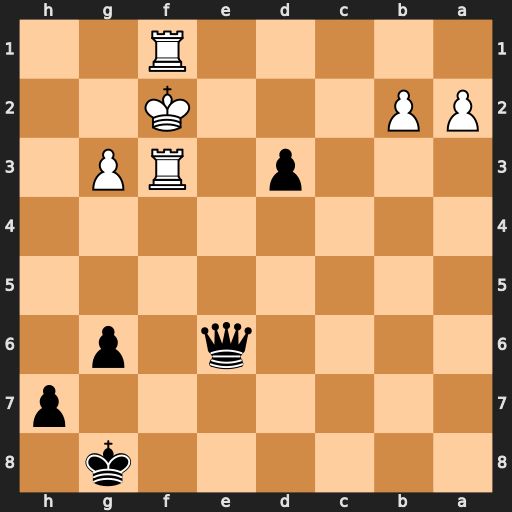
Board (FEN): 6k1/7p/4q1p1/8/8/3p1RP1/PP3K2/5R2
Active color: b
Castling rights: -
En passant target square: -
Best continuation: Qe2+ Kg1 d2